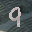
Label: 9